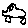
Label: car